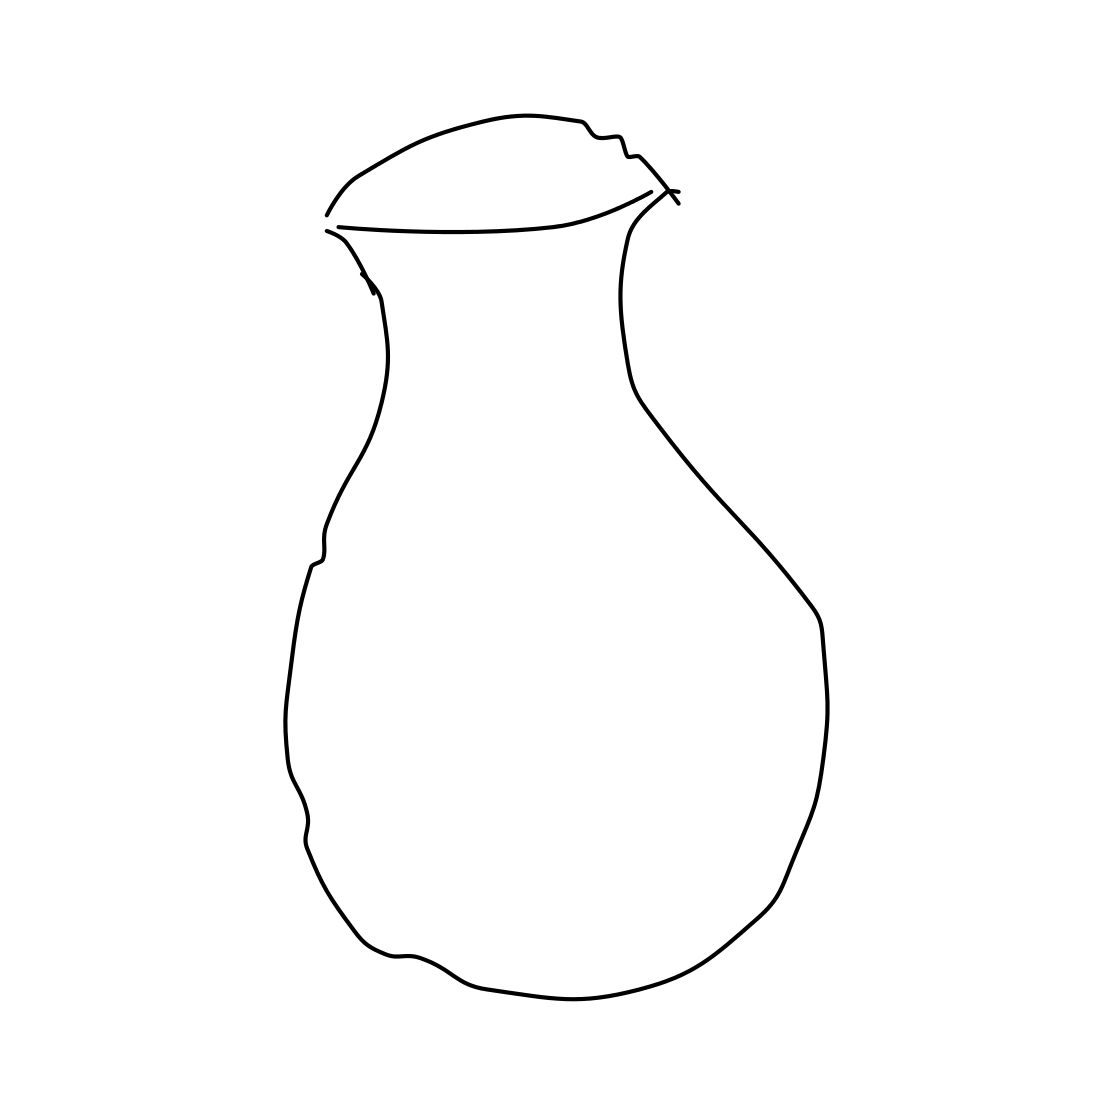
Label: vase